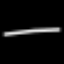
Label: line